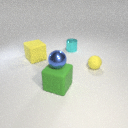
small cyan metal cylinder to the left of small yellow rubber sphere